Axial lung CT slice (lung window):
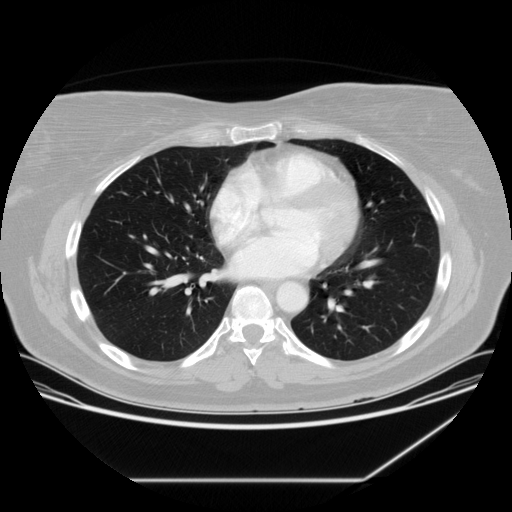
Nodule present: no